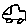
Label: car